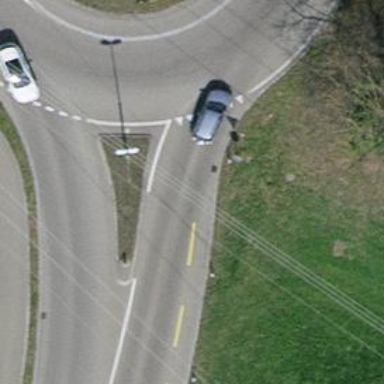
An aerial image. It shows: Asphalt road classified as tertiary.